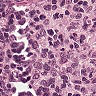
Metastatic tissue present: no